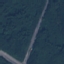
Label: Highway